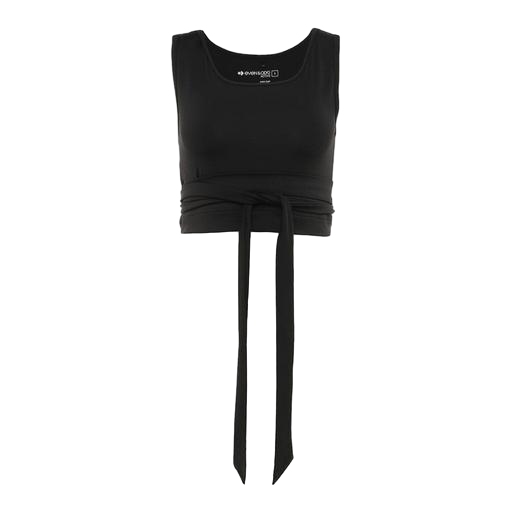
black tie-front tank, black self-tie vest, tie tank, white background